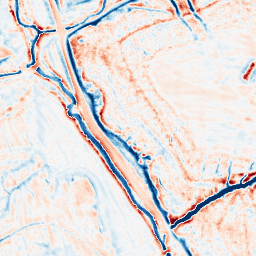
Category: edge_preserving
Decomposition family: bilateral
Decomposition parameters: d: 15
sigma_color: 25
sigma_space: 75
Upsampling method: regularized
Upsampling parameters: scale: 4
lambda_reg: 0.001
Upsampling scale: 4